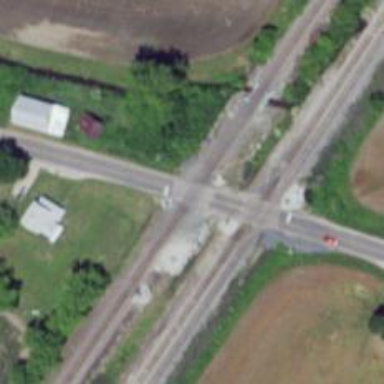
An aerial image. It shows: Level crossing along the railway.